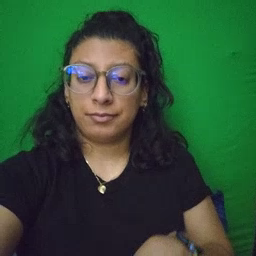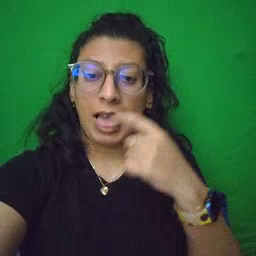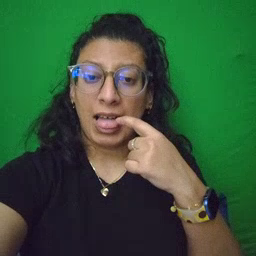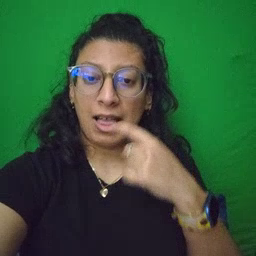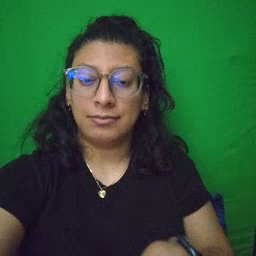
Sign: tongue